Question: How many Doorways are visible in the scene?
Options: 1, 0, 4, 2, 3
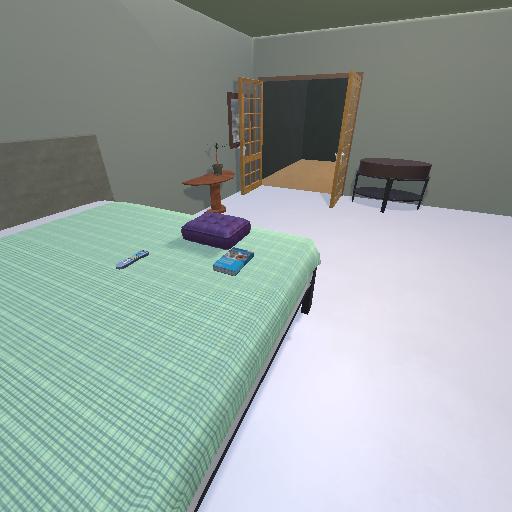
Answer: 1